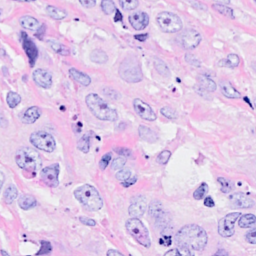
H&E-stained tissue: Breast